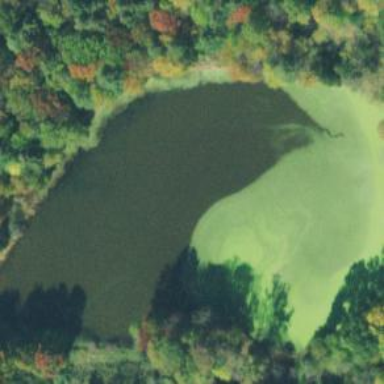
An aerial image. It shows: Reservoir with pond of natural water.